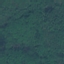
Land use / land cover class: Forest